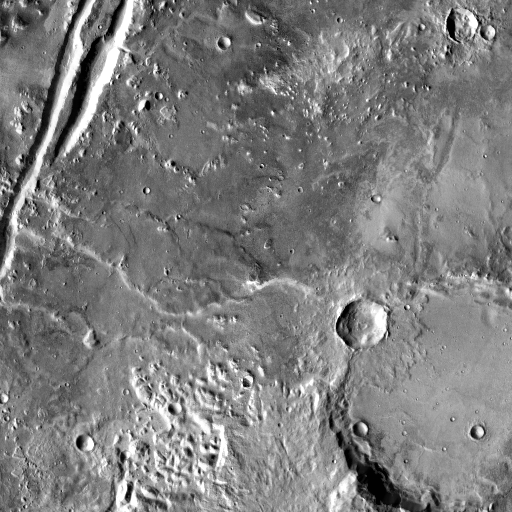
Crater classes present: Background, Other, Layered, Buried